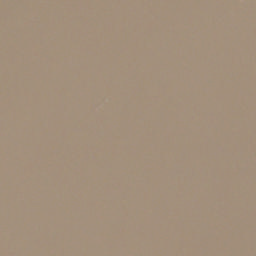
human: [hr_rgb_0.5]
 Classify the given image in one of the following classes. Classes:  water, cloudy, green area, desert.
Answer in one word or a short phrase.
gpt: cloudy